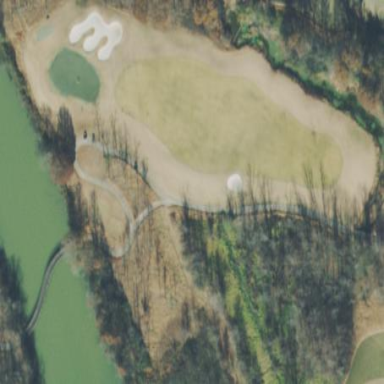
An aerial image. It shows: Area with grass used as rough in golf course.